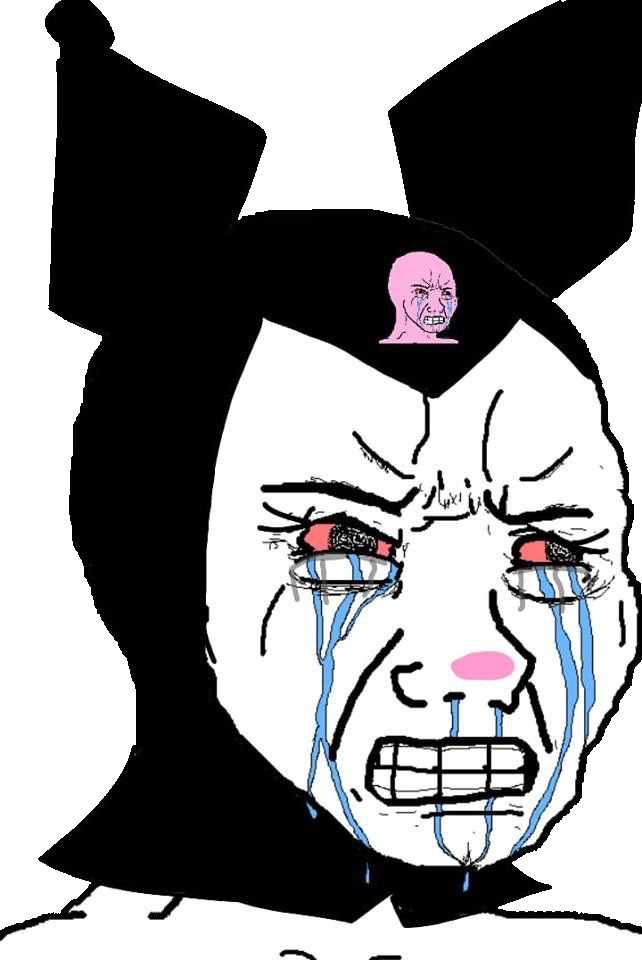
Label: 5_Crying_Wojak